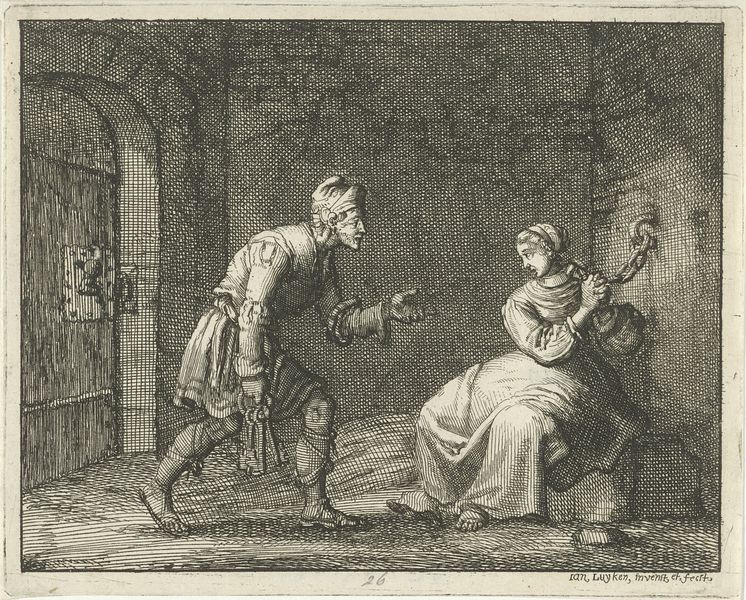
Titel: Felicitas in de gevangenis met de cipier
Künstler: Jan Luyken
Standort: Amsterdam
Institution: Rijksmuseum
Schlagwörter: hand, mann, frau, stroh, tür, zeichnung, stein, dunkelheit, kette, türe, füsse, angst, schwarz-weiß, greifen, beten, gebet, gefängnis, zelle, schlüssel, wärter, angekettet, verlies, s, gefängnistüre